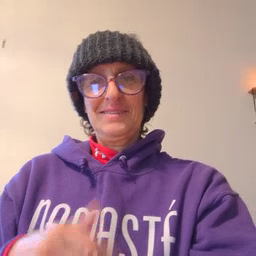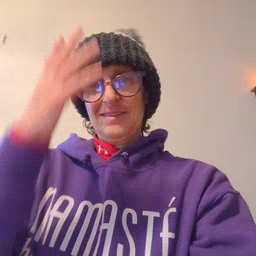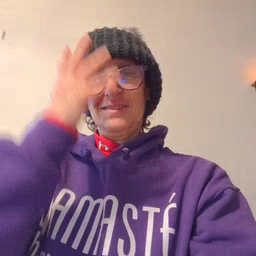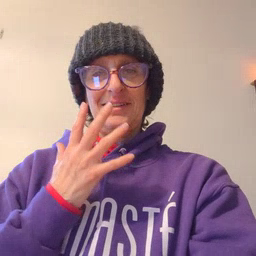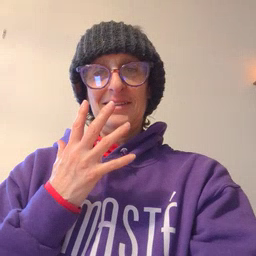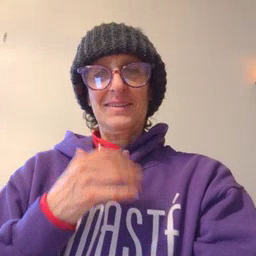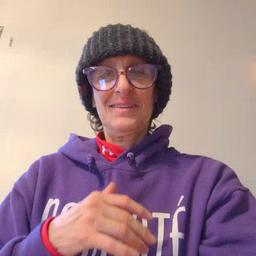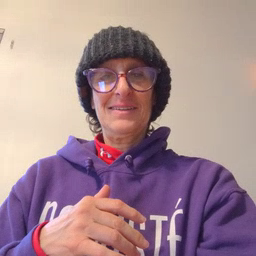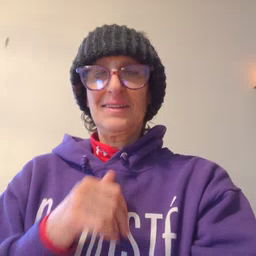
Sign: sad